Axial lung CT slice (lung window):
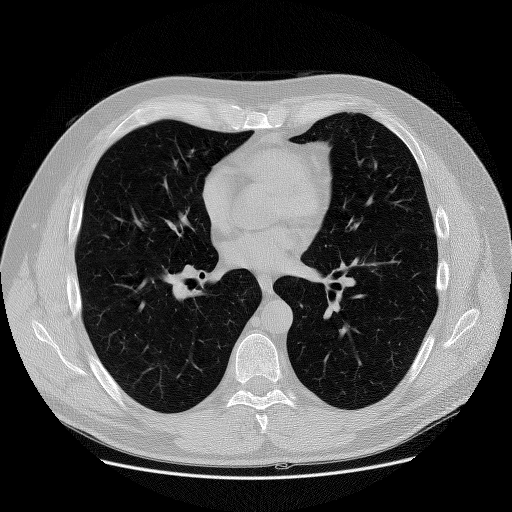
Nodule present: no